Brain MRI, t2w sequence, axial 2D slice.
Patient: age 33, sex M, weight 90 kg, height 1.9 m
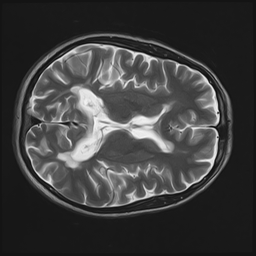